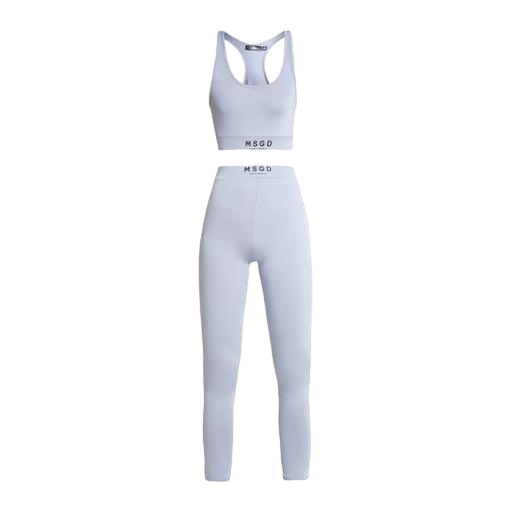
blue issy performance tank top, blue movement top, multicolor fit, white background